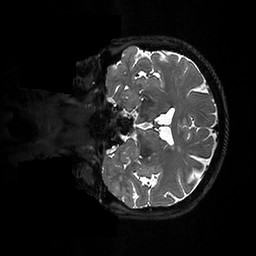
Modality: T2w
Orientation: coronal
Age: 62
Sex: female
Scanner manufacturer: ge
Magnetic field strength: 3 T
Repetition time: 3.202 s
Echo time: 0.06575 s